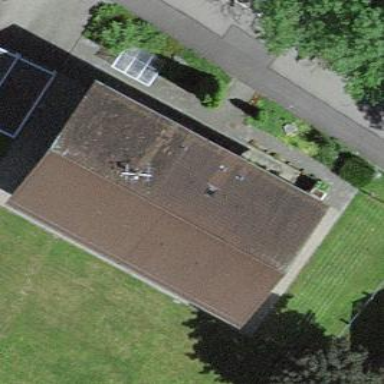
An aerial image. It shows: Gabled roof on residential building.